Question: E.g. similar looking to what apps like Fabulous are doing.
My use case it that I have a longer text stored online, which should then be retrieved and displayed. So I cannot style every single one with different TextViews and would like to have something with tags or so inside.
Maybe something <URL>? But doesn't seem to be usable as a library.

I have looked for something in the <URL> but no results.
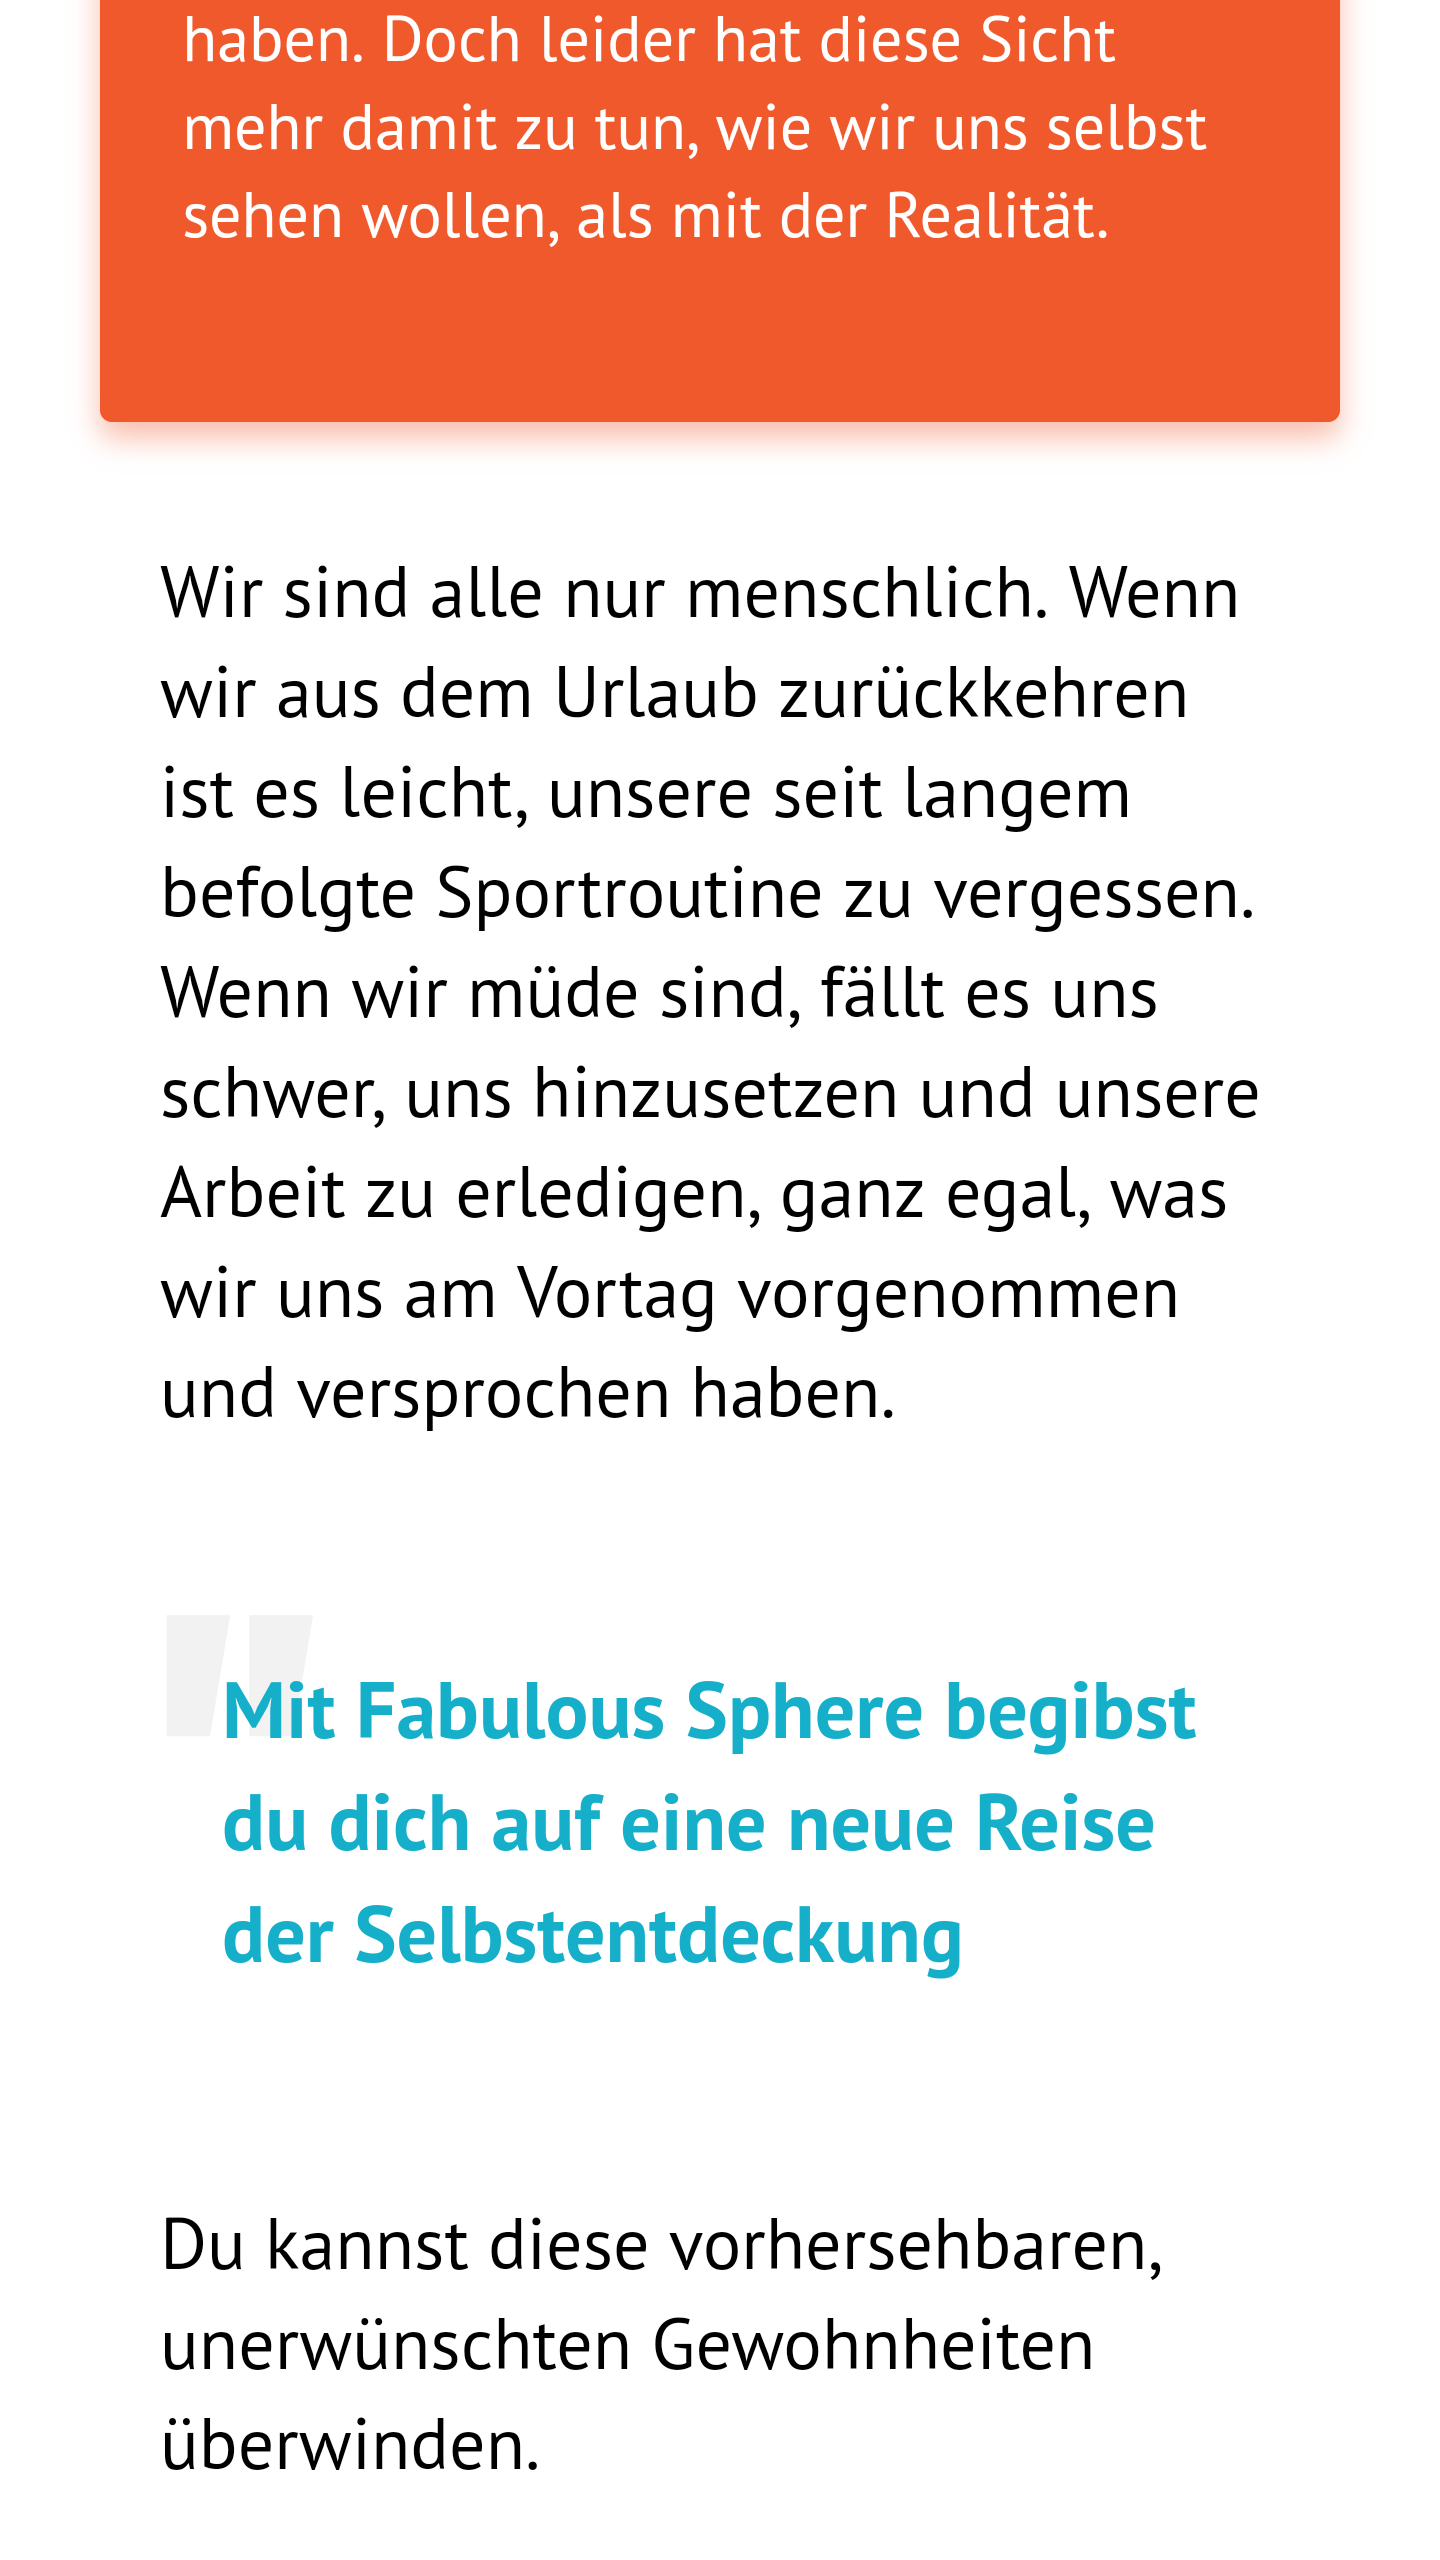
Answer: I think I found something really close to what I wanted with this library: <URL>
<URL>